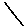
Label: line